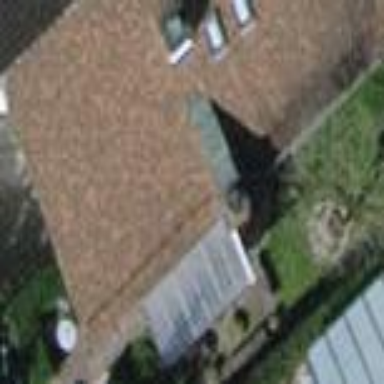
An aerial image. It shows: View of roof of building.